Field crop: maize
Growth stage: 2
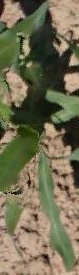
Species: maize